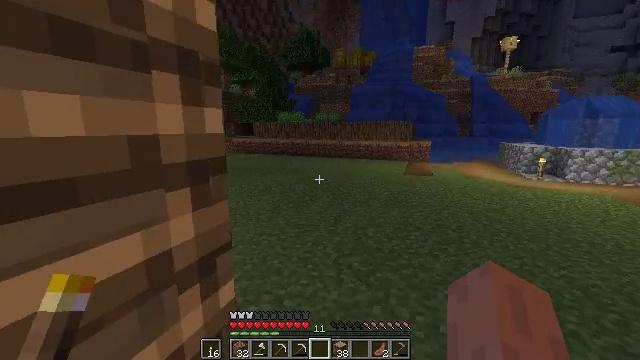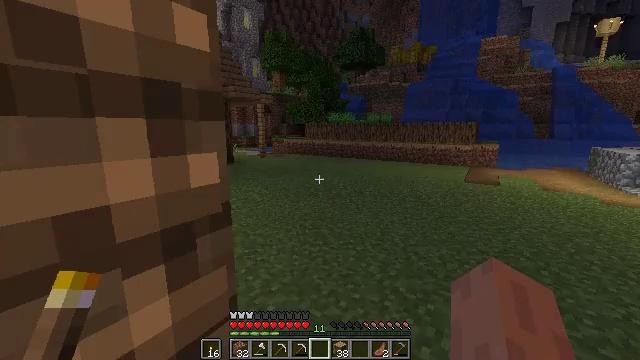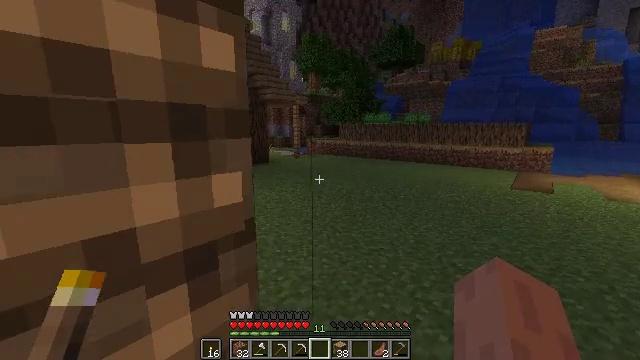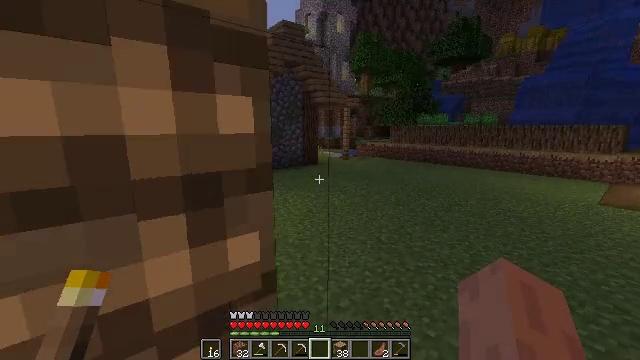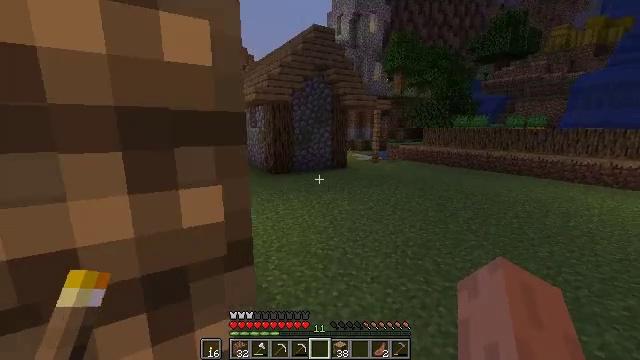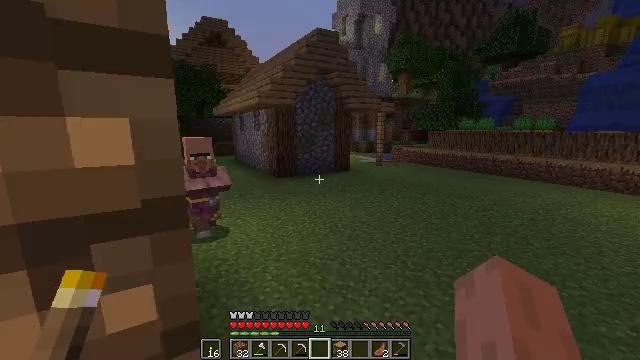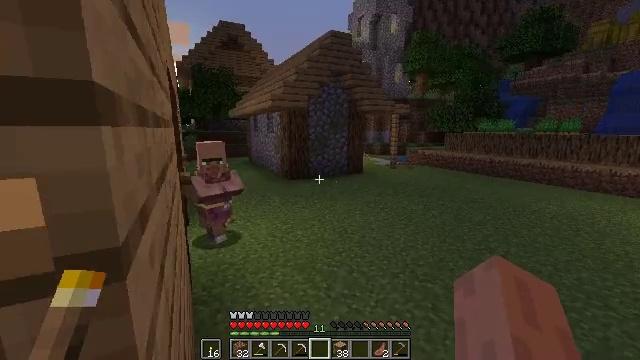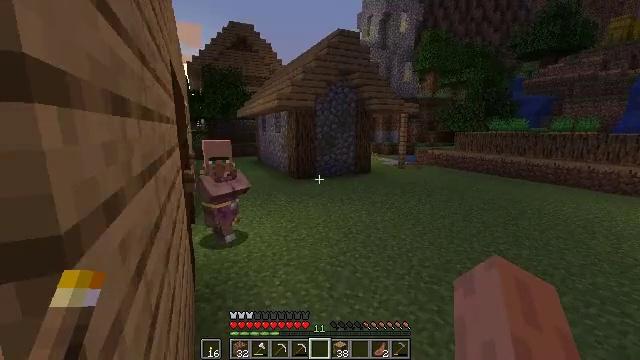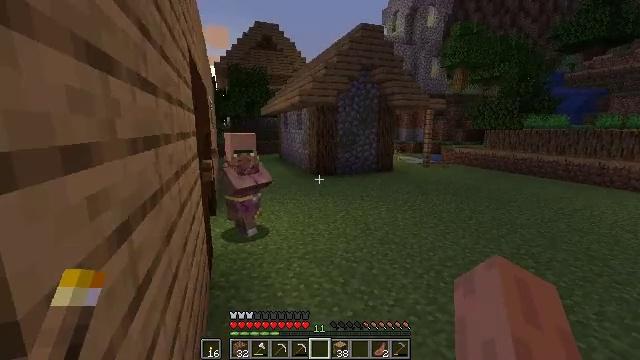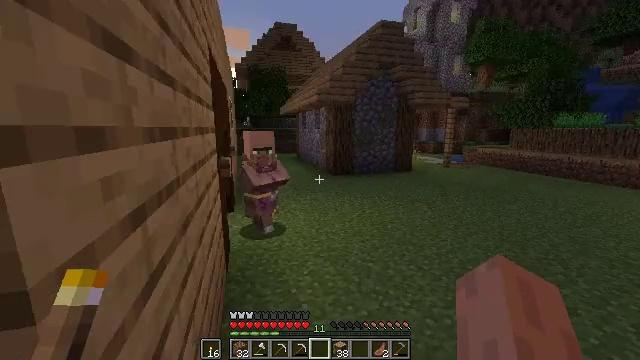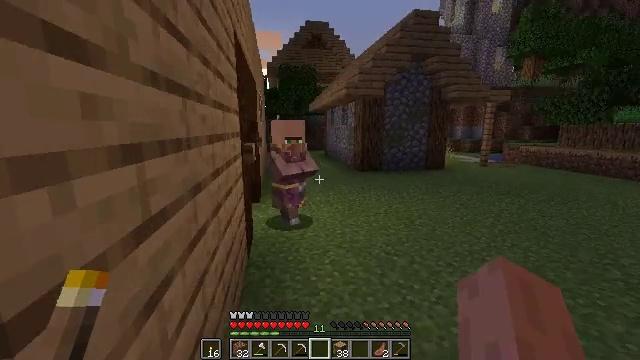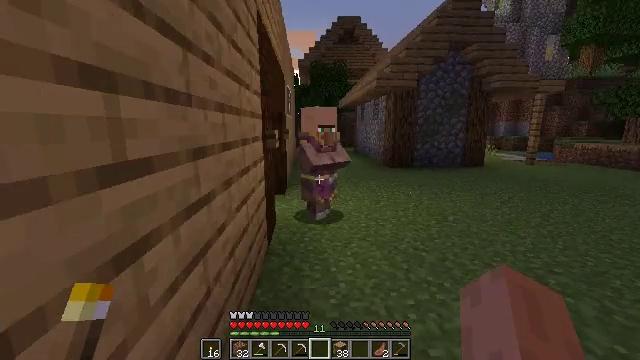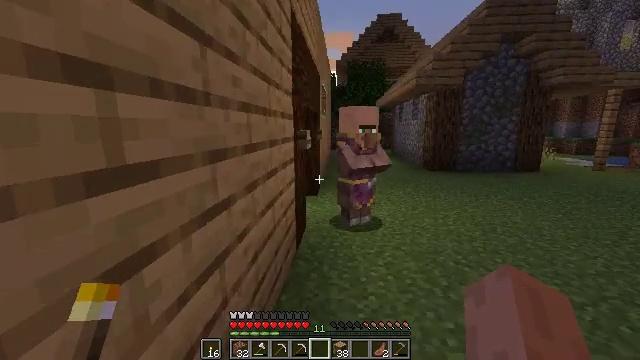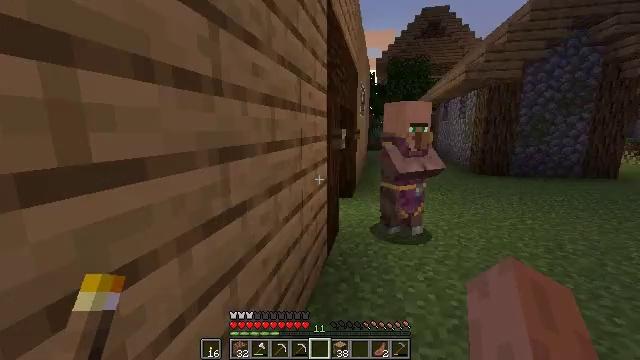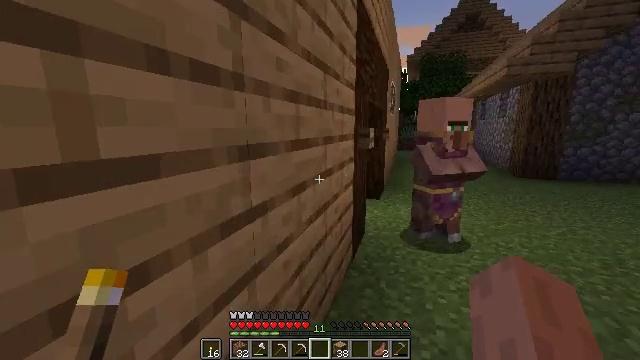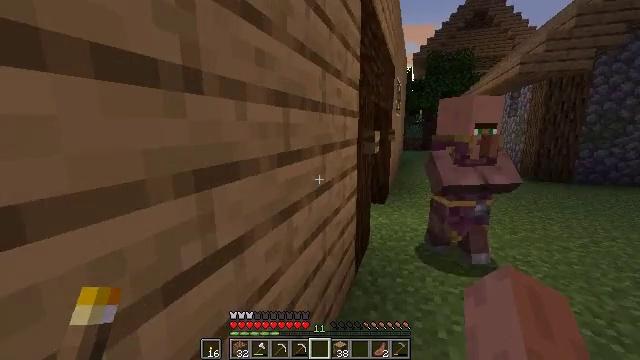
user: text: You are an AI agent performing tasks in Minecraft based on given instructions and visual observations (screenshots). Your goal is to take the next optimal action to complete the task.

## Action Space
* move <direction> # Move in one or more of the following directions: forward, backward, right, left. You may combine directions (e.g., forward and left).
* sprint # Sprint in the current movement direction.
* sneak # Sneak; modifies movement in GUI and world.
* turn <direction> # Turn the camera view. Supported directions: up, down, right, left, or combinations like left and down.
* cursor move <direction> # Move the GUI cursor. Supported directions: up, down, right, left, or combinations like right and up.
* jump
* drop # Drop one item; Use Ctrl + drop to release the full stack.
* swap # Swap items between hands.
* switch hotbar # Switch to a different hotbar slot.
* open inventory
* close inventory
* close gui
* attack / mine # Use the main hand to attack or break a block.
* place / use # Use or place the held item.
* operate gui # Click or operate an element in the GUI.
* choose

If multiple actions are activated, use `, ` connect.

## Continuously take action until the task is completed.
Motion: motion action
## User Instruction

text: Take wooden slabs to craft a composter.
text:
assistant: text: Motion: move forward, turn left
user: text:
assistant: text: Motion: move forward, turn left
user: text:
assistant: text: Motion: move forward, turn left
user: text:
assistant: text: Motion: move forward, turn left
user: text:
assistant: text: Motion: move forward, turn left
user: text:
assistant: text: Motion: move forward, turn left
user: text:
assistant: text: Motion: move forward, turn left
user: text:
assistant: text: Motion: move forward, turn left
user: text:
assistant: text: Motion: move forward, turn left
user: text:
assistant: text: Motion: move forward, turn left
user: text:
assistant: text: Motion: move forward, turn left
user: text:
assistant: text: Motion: move forward, turn left
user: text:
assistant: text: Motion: move forward, turn left
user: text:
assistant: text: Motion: move forward, turn left
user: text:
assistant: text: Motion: move forward
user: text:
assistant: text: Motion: move forward
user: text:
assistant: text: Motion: move forward
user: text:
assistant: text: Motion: no_op
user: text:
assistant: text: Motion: no_op
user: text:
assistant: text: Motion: no_op
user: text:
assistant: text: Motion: no_op
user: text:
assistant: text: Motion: no_op
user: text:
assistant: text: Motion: no_op
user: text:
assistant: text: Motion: no_op
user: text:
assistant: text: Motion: move forward
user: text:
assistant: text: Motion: move forward
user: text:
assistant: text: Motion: move forward, turn right
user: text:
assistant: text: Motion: move forward, turn right
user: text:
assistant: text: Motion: move forward
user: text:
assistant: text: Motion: move forward, turn right